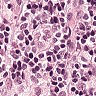
Metastatic tissue present: no